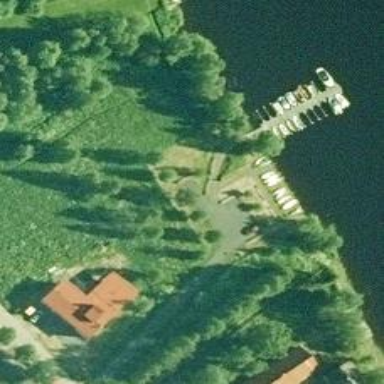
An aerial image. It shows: Dock by the waterway.